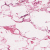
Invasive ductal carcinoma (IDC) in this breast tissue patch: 0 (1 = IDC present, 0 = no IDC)